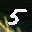
Label: 5